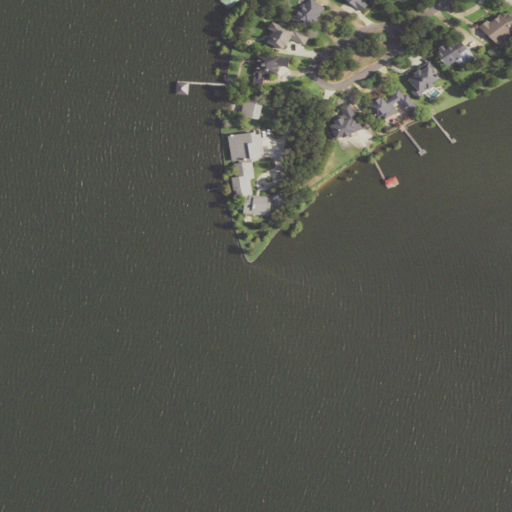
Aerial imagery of cape in Louisiana named Squirrel Point containing open water, low intensity development, pasture, medium intensity development, grassland, and shrub